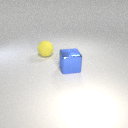
large yellow rubber sphere behind large blue metal cube